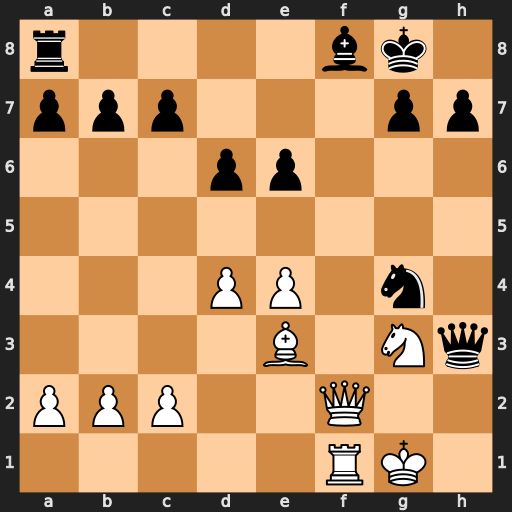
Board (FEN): r4bk1/ppp3pp/3pp3/8/3PP1n1/4B1Nq/PPP2Q2/5RK1
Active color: w
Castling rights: -
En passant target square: -
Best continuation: Qf7+ Kh8 Qxf8+ Rxf8 Rxf8#